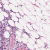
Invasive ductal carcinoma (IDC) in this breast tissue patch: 1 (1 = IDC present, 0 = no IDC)